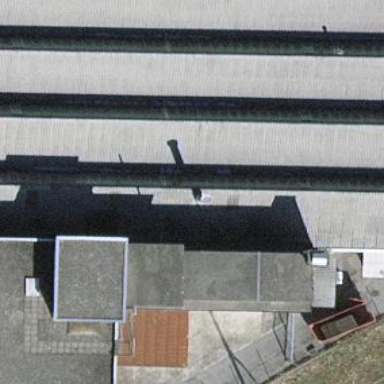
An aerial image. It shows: Industrial building.